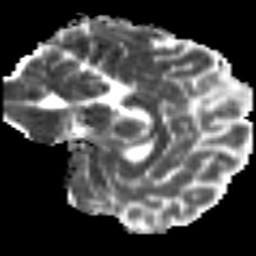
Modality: MD
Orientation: sagittal
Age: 28
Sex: female
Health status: healthy
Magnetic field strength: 3 T
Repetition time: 9 s
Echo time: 0.093 s